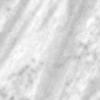
Label: change